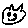
Label: cat